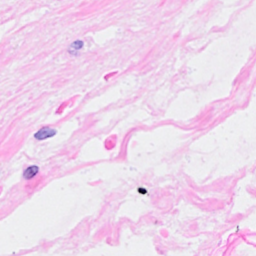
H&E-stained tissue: Breast